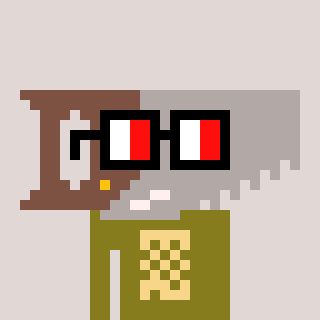
a pixel art character with square glasses with black frames and red eyes, a saw-shaped head and a gunk-colored body on a warm background